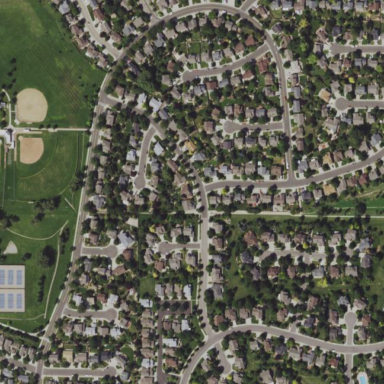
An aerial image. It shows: Residential neighbourhood.